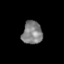
Tissue: skin
Cell type: Epithelial cells
Senescence score: 0.28
Nuclear area (px): 455
Mean DAPI intensity: 128.684